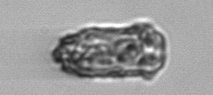
Label: Tintinnopsis